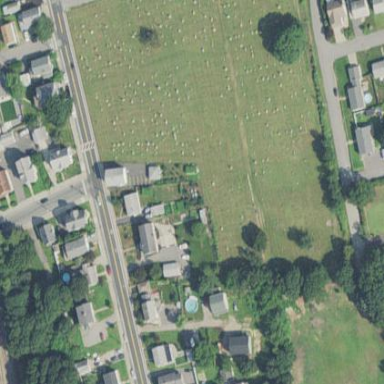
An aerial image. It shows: Cemetery.